Question: I have a file 'bundle.js' file which has a lot of todos. I just want to ignore all the todos from this file. How can I do so in 'Atom' editor with 'Todo Show' package?

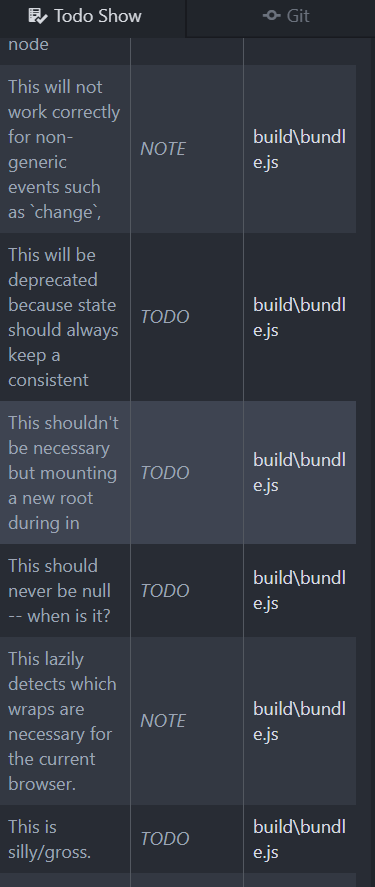
Answer: ### You can ignore all the todo from this file in two ways:
---
- - 'ignoreThesePaths'
For the second solution in atom go to Preferences->Packages->Todo Show->Settings.
You just need to add your path to the list (buildundle.js in your case)
<URL>